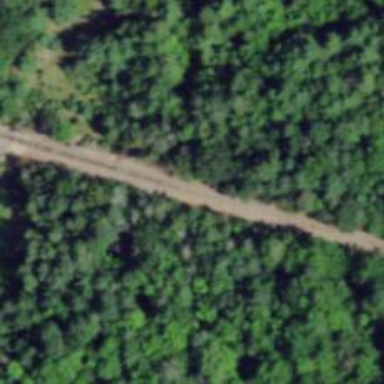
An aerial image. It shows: Rail spur service.